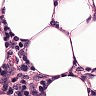
Metastatic tissue present: no